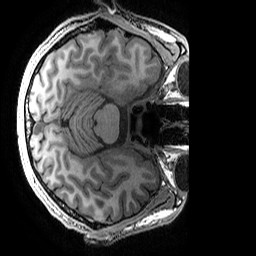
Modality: T1w
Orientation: axial
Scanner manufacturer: ge
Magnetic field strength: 3 T
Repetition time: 0.008156 s
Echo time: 0.00318 s